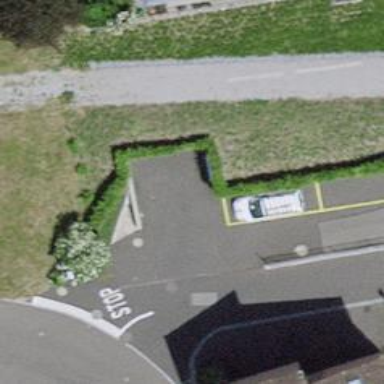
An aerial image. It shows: Parking entrance.